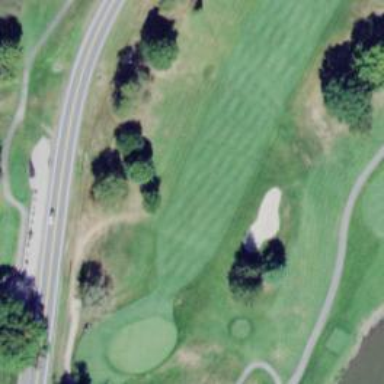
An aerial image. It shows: Golf hole.